Field crop: tomato
Growth stage: 1
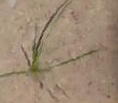
Species: cyperus